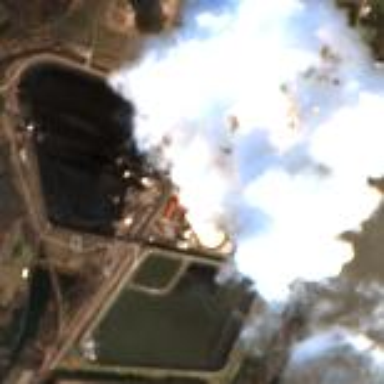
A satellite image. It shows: Industrial area with coal-powered plant.